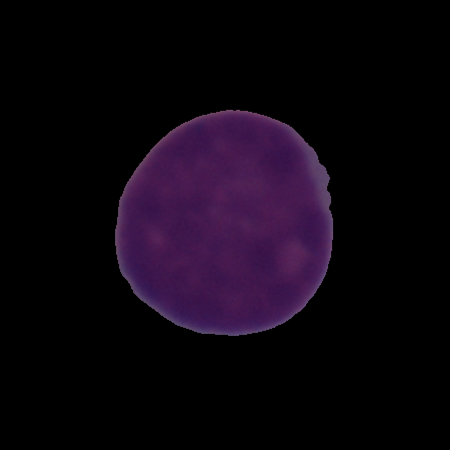
Label: cancer